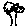
Label: tree